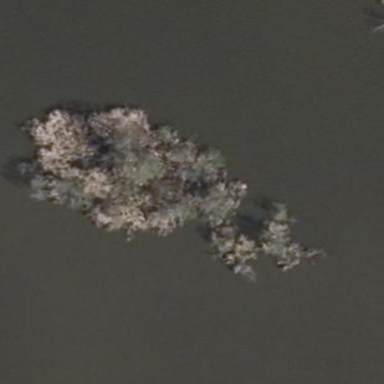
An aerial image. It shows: Islet covered with broadleaved woodland.